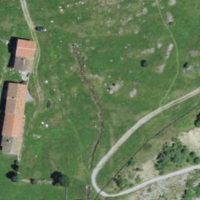
EUNIS habitat code: 26
Species observed at this site:
Chamaenerion angustifolium
Rumex alpinus